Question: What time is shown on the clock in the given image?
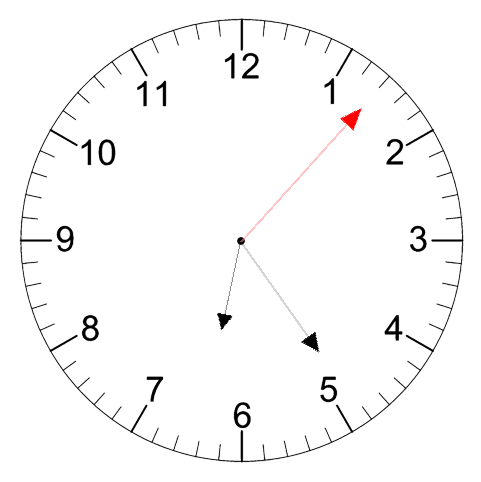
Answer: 06:24:07